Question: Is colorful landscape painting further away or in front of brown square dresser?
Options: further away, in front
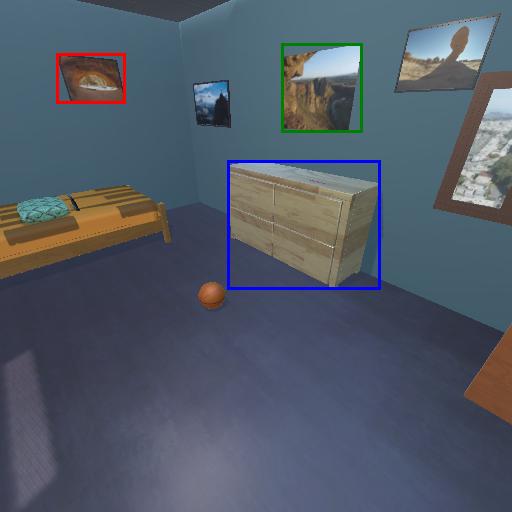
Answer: further away